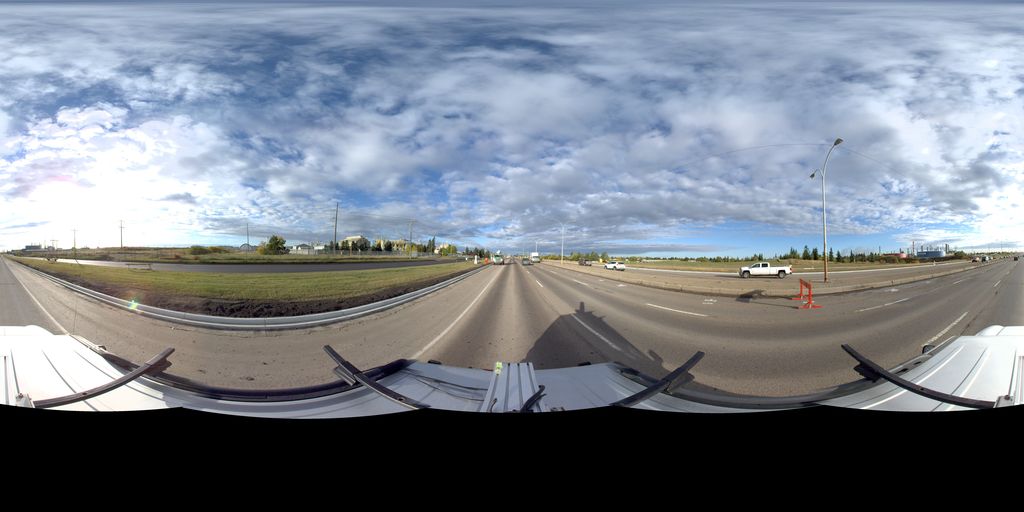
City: edmonton